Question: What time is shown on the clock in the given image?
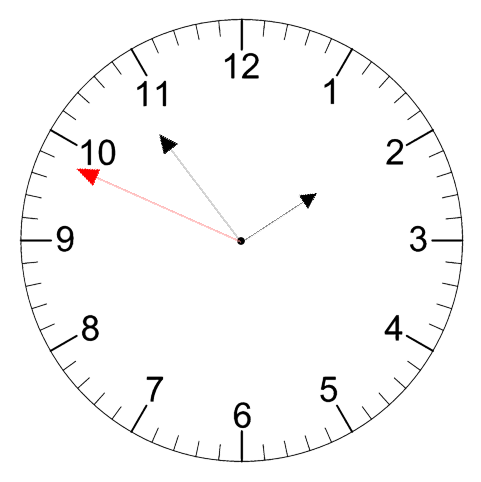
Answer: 01:53:49